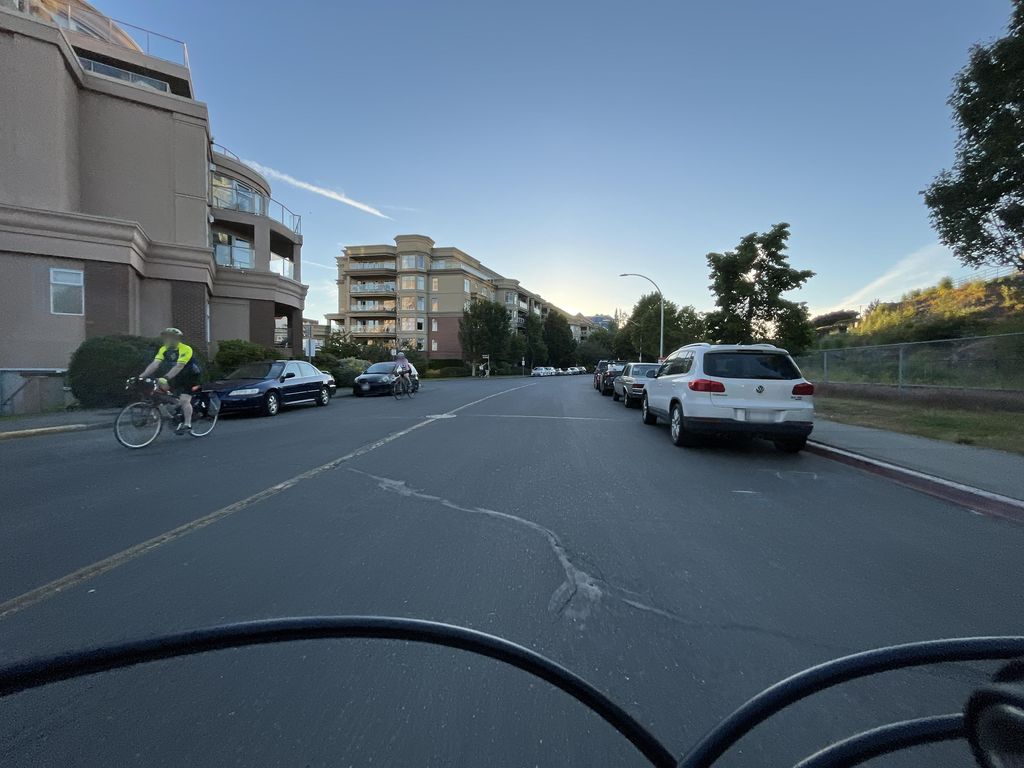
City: victoria